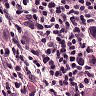
Metastatic tissue present: yes